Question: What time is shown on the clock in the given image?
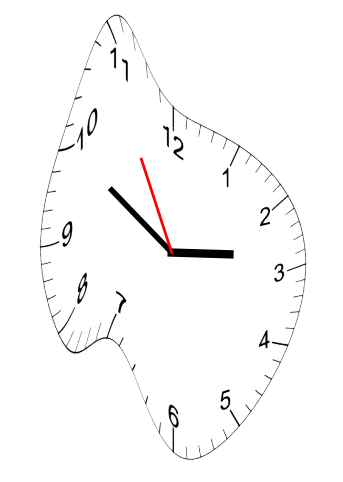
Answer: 02:49:55